Question: I am creating a Powerpoint Add-in. I would like to restrict user from either:
- -
I have used <URL>.
In my class module, I have the following to trap the 'NewPresentation' event. This works fine, I receive the message box and 'Pres' is a valid Presentation object that can be passed to the 'CloseNewPres' routine.
'''
Private Sub PPTEvent_NewPresentation(ByVal Pres As Presentation)
MsgBox "You cannot use this Charting tool with multiple presentations.", vbInformation
CloseNewPres Pres
End Sub
'''
In a standard module, I have the 'CloseNewPres' routine, which I expect to close the "New" presentation:
'''
Sub CloseNewPres(Pres As Presentation)
Application.Presentations(Pres.Name).Close
'Pres.Close '<~~ This also fails.'
End Sub
'''
I receive the following error.

Any thoughts on why this is happening? Or what I can do to close these presentations?
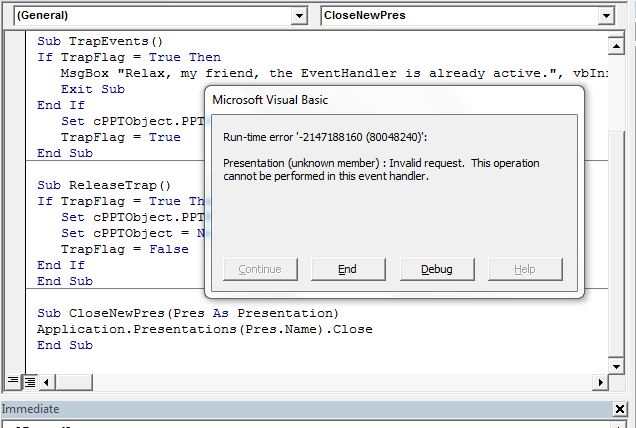
Answer: In my opinion you need to use another event which is quite similar to one you used:
'''
Private Sub PPApp_AfterNewPresentation(ByVal Pres As Presentation)
'''
If I set 'Pres.Close' within proposed one it really closes new created presentation.